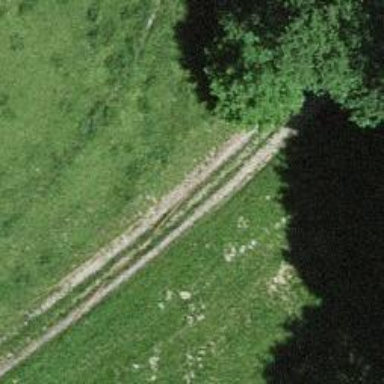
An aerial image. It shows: Track with very rough surface.